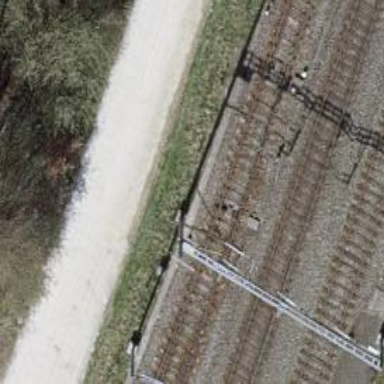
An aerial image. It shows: Single-track electrified railway siding with contact line for service.